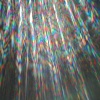
Label: sunburn